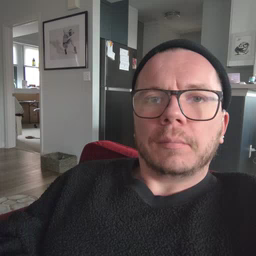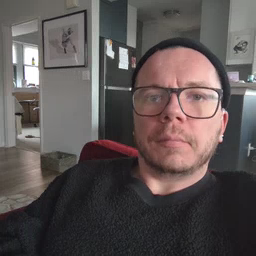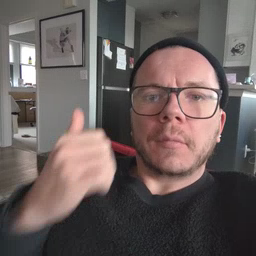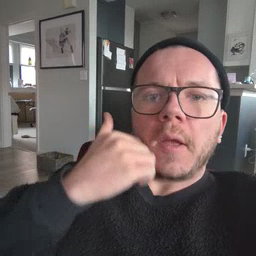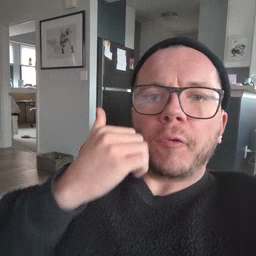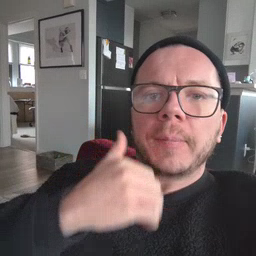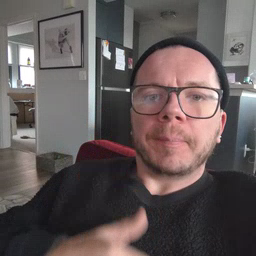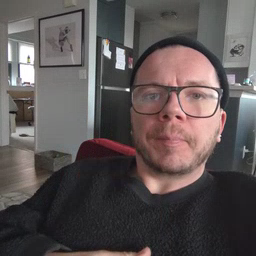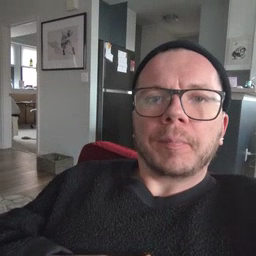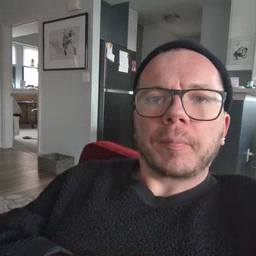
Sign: every